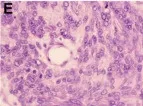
Microscopic characteristics and immunophenotypes of the primary tumor. (D,E) x400. Immunochemistry staining: x400.
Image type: pathology (h&e)